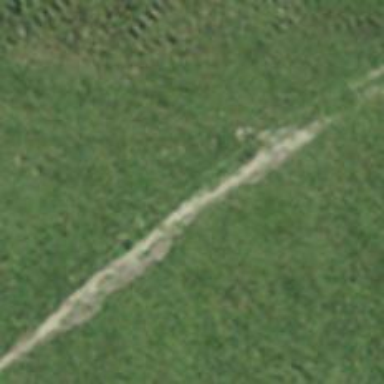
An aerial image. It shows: Track with grade5 tracktype.